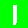
Digit: 1